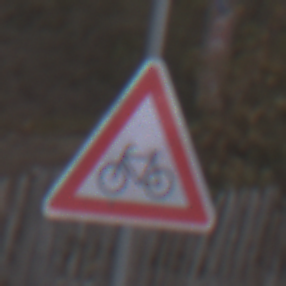
Verkehrszeichen: RadverkehrRechts
Umgebung: Outdoor, Nature
Tageszeit: MorningAfternoon
Wetter: Overcast
Licht: Natural
Jahreszeit: NotSpecified
Kontrast: LowContrast